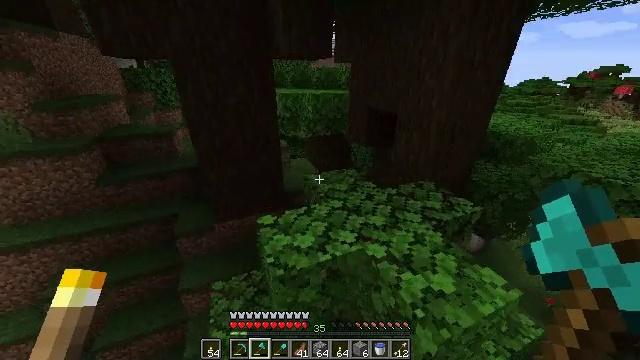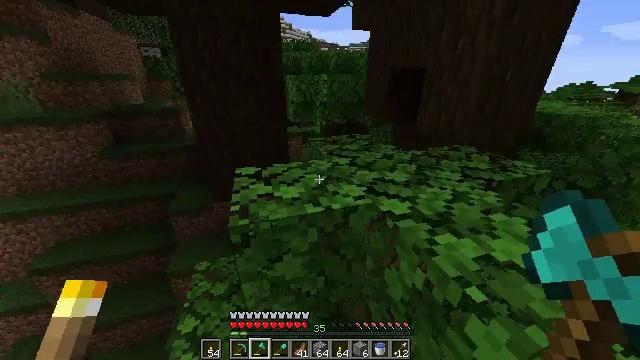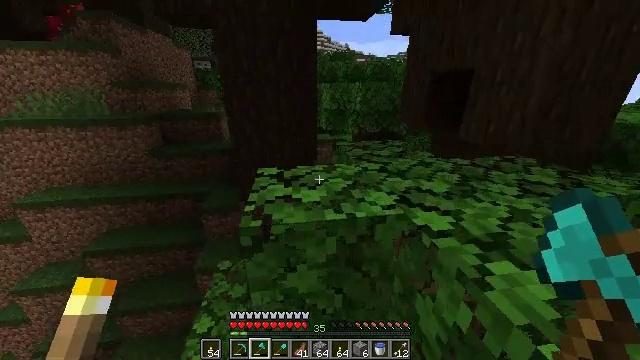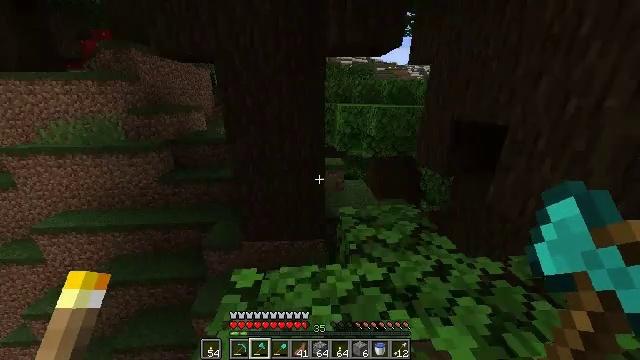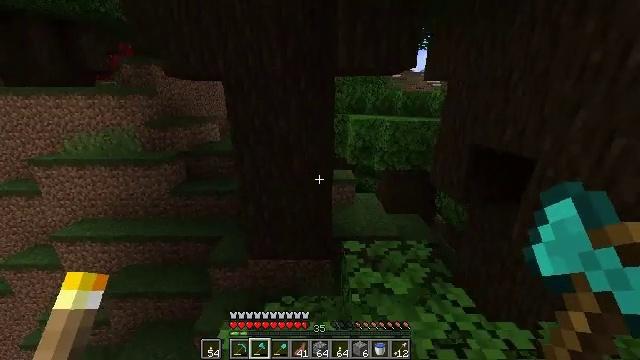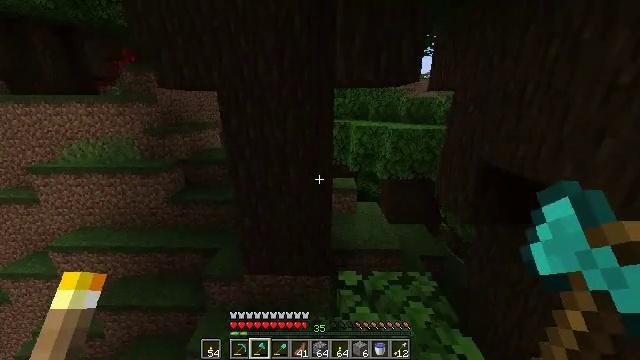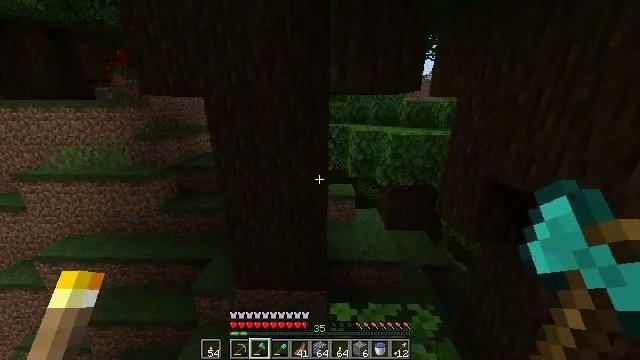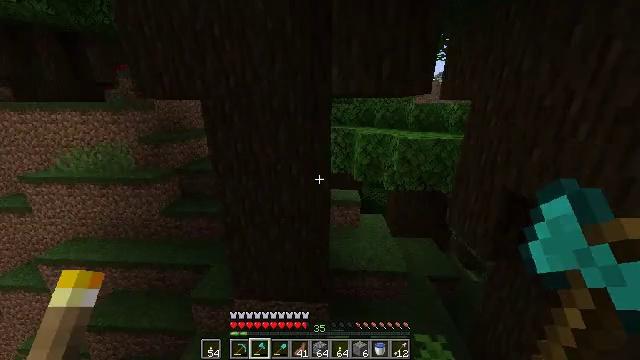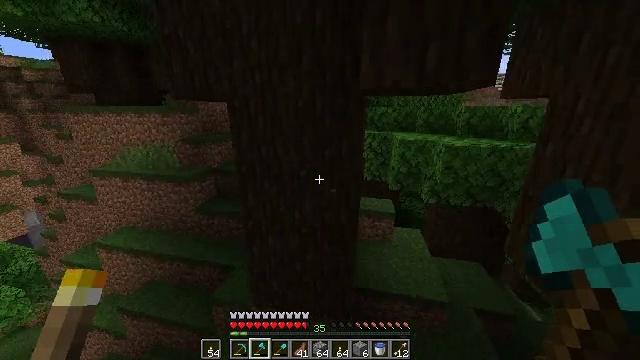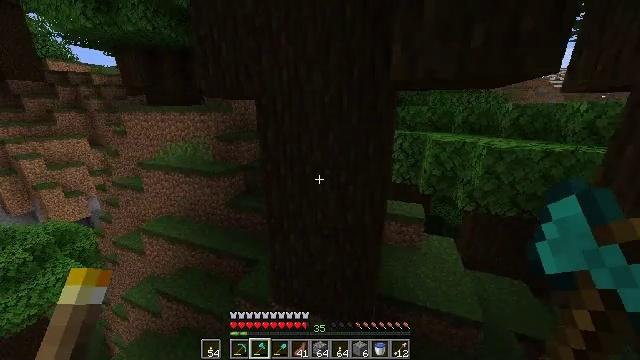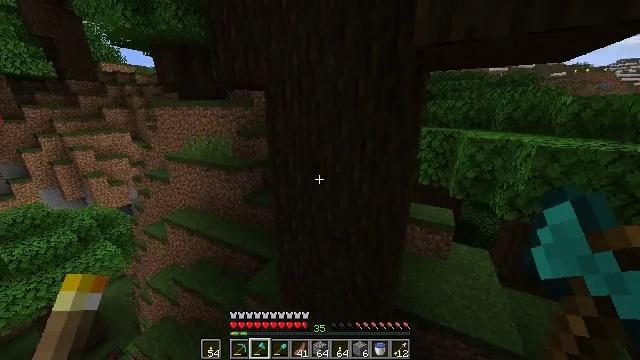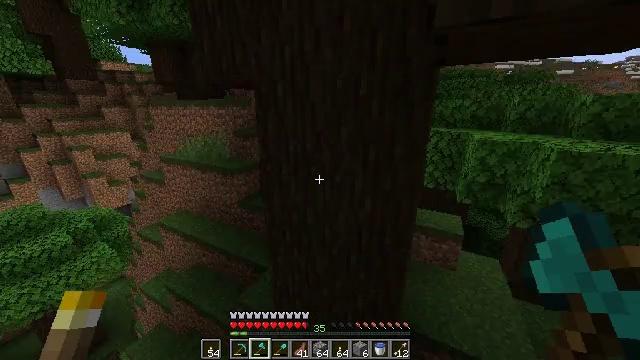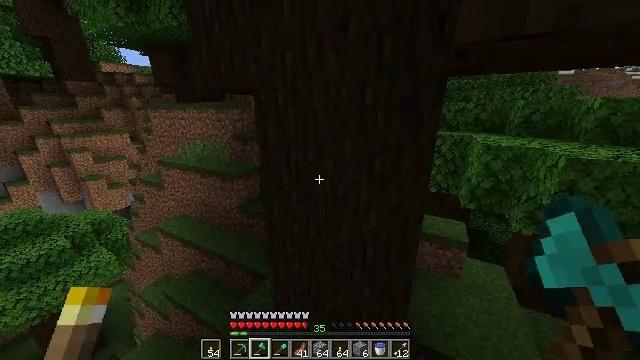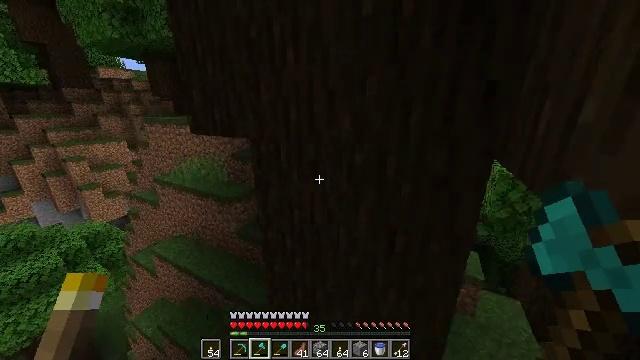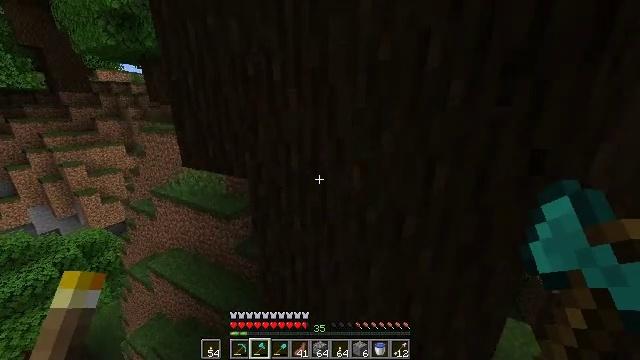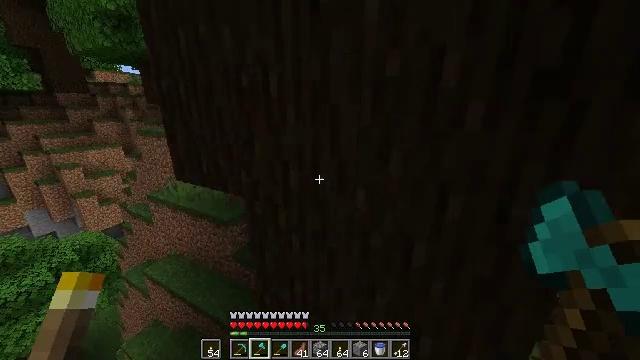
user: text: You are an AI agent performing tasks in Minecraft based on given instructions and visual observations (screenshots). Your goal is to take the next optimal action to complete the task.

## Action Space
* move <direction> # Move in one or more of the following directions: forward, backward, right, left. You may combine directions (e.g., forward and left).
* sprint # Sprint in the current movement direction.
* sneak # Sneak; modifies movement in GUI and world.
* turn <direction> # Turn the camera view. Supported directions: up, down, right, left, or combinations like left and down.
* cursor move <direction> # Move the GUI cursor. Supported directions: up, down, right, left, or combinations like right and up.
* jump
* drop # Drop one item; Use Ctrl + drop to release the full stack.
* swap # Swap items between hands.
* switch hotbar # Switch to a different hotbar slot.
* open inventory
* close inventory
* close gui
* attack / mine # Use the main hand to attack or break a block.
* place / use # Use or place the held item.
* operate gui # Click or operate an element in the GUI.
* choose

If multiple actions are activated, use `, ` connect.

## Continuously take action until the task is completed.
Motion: motion action
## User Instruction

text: Break oak leaves from the trees.
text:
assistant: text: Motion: move forward, sprint, turn left and up, jump
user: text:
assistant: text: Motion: move forward, sprint, turn left and up, jump
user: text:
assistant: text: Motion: move forward, sprint, turn left and up, jump
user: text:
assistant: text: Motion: move forward, sprint, turn left and up, jump
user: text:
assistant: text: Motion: move forward, sprint, turn left, jump
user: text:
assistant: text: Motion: move forward, sprint, jump
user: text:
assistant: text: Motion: move forward, sprint, turn left, jump
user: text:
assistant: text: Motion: move forward, sprint, turn left and up, jump
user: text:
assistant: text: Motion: move forward and move left, sprint, turn left, jump
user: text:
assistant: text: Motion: move forward and move left, sprint, turn left, jump
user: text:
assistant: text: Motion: move forward and move left, sprint, jump
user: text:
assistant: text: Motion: move forward and move left, sprint, jump
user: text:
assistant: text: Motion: move forward, sprint, jump
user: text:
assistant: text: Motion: move forward, sprint, jump
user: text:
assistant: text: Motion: move forward and move right, sprint, jump
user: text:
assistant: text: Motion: move forward and move right, sprint, jump
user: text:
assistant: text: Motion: move forward and move right, sprint, jump
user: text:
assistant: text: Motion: move forward and move right, sprint, turn right and down, jump
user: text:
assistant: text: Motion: move forward and move right, sprint, turn right and down, jump
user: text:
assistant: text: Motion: move forward and move right, sprint, turn right and down, jump
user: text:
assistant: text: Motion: move forward and move right, sprint, jump
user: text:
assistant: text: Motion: move forward and move right, sprint, jump
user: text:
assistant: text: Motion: move forward and move right, sprint, jump
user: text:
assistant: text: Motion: move forward and move right, sprint, jump
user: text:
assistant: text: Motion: move forward and move right, sprint, turn left, jump
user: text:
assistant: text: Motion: move forward, sprint, turn left and up, jump
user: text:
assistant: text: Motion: move forward, sprint, turn left, jump
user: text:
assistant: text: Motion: move forward, sprint, turn left and up, jump
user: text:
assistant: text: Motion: move forward, sprint, turn left and up, jump
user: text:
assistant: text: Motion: move forward, sprint, turn left and up, jump